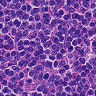
Metastatic tissue present: no